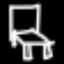
Label: chair